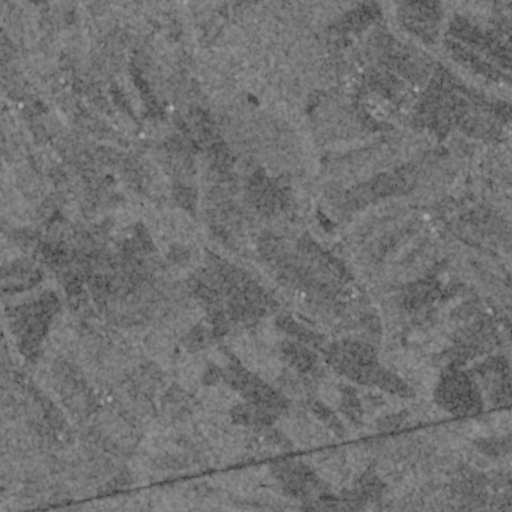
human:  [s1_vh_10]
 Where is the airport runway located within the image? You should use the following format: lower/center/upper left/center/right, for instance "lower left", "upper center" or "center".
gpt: The airport runway is located in the center left of the image.
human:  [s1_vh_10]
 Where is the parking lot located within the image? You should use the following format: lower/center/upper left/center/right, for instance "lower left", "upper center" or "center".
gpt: The parking lot is located in the lower right of the image.
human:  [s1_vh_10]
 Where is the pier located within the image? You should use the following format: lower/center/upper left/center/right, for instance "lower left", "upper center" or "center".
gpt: The pier is located in the lower right of the image.
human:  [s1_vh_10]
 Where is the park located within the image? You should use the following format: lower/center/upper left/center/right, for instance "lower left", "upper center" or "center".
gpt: There is no park in the image.

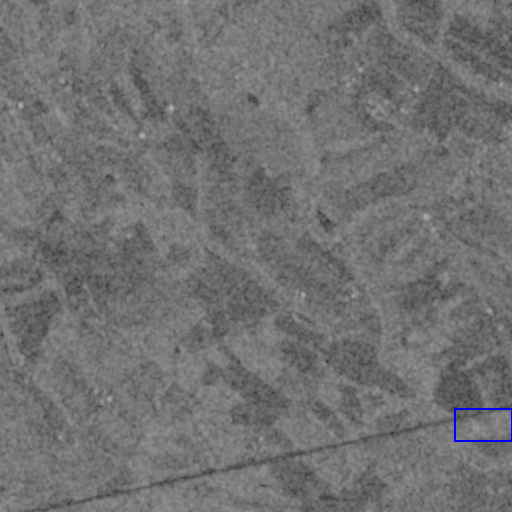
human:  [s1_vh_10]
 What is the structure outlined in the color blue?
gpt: The structure outlined in blue is a parking lot.
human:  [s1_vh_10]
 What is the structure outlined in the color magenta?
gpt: There is no magenta outline.